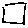
Label: square